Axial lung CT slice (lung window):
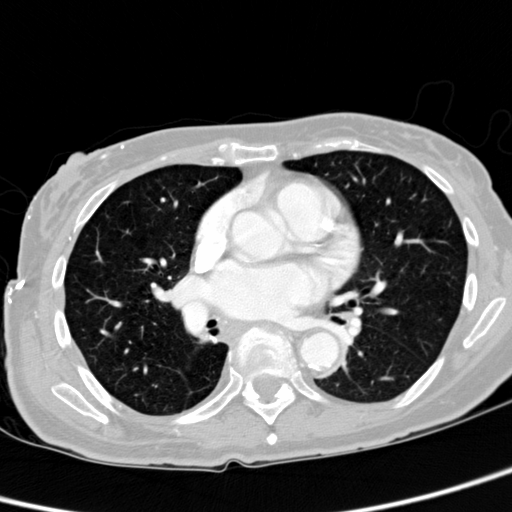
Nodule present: no